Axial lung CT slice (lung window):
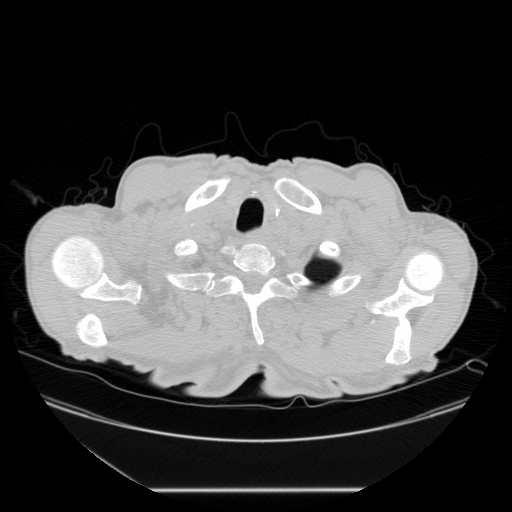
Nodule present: no